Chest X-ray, AP view. Patient: 52 years old, sex M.
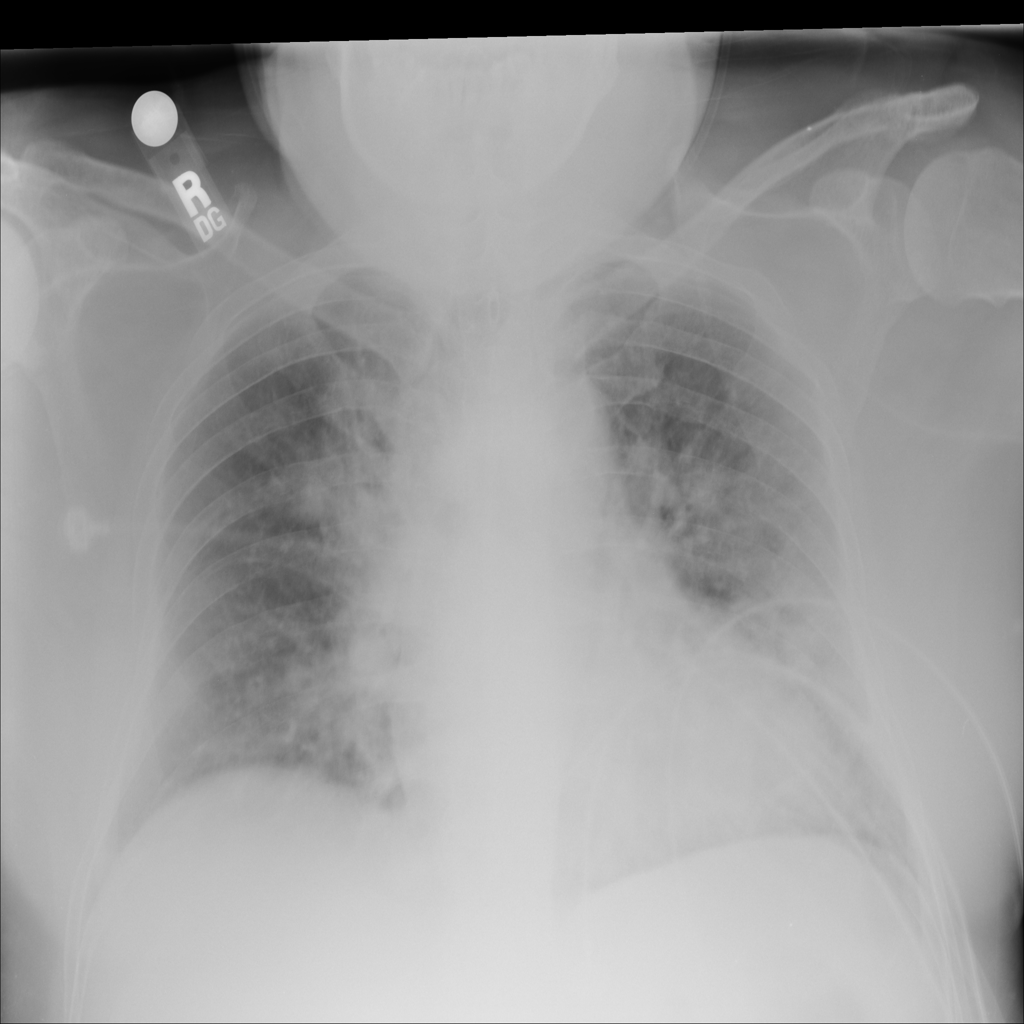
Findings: Infiltration